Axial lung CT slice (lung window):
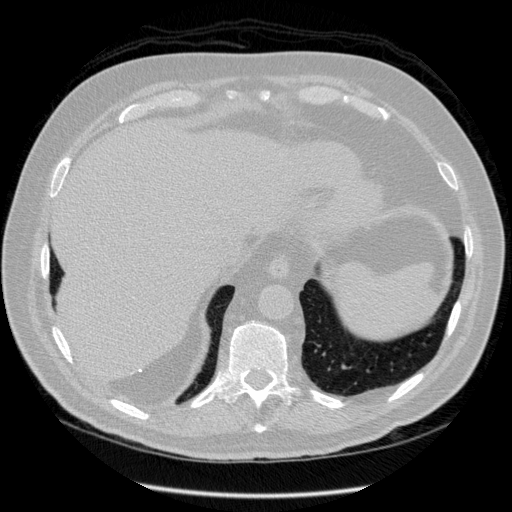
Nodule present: no